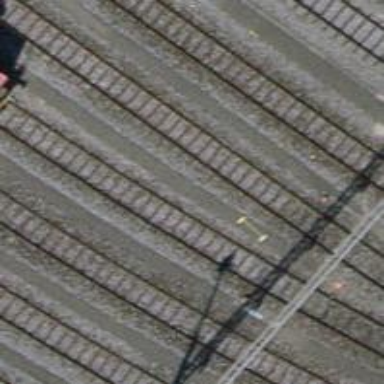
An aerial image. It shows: Single-track railway yard.